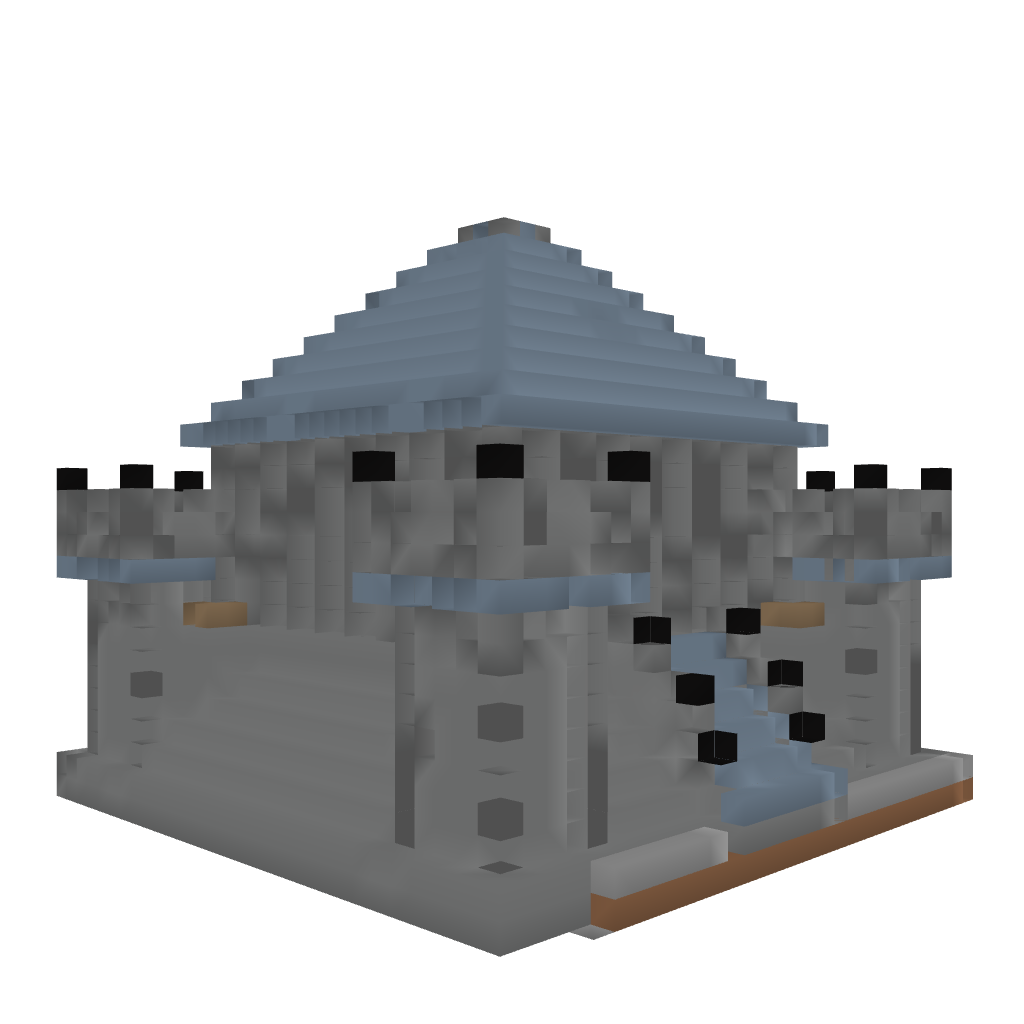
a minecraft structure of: Fire Temple